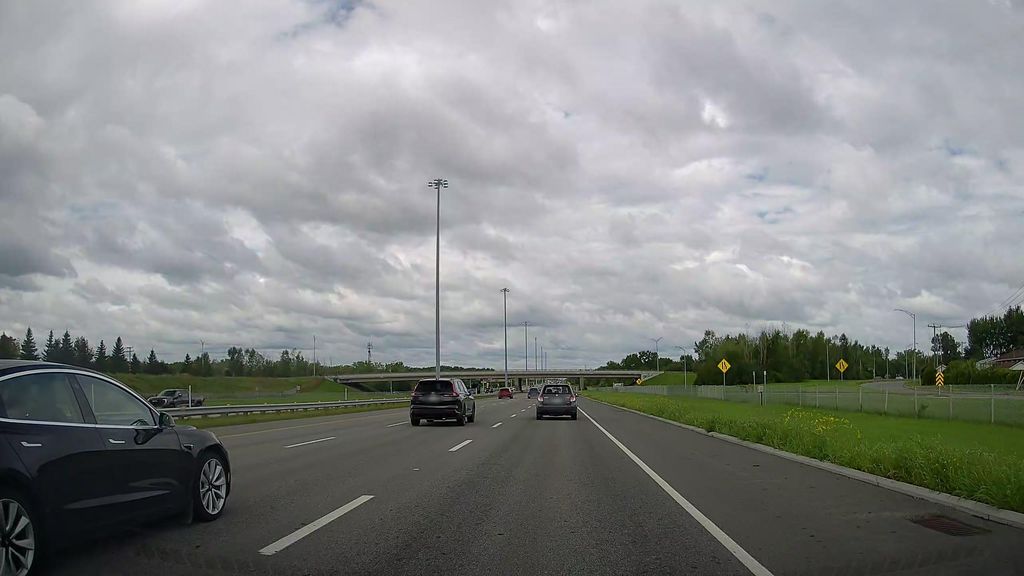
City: montreal